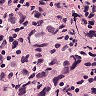
Metastatic tissue present: yes